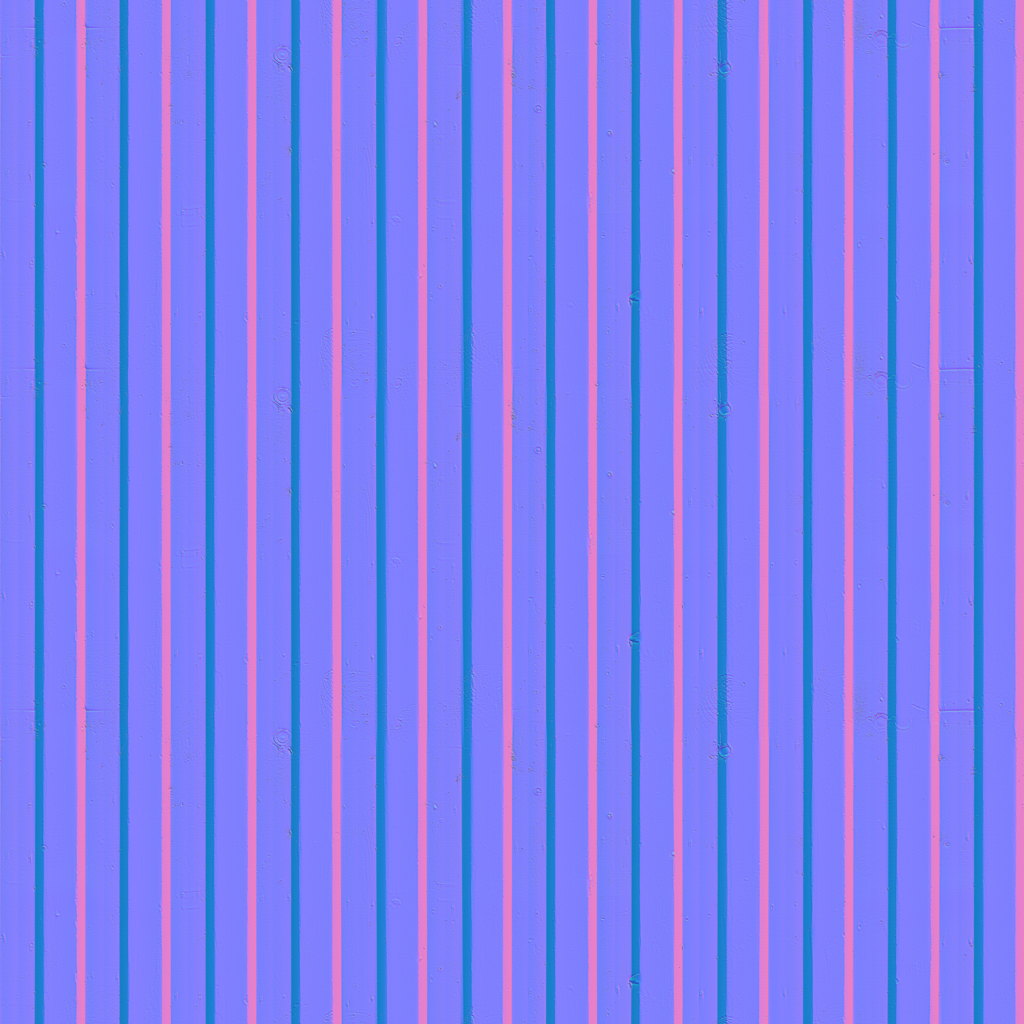
Texture map type: NormalGL